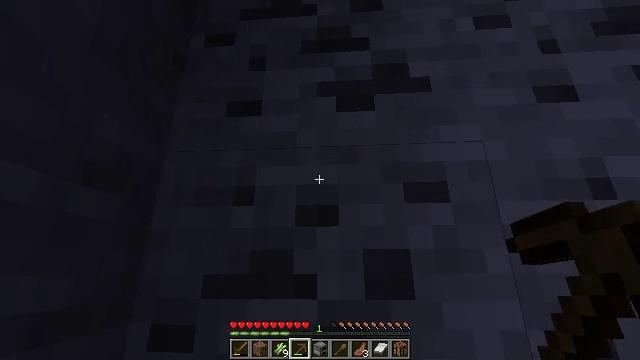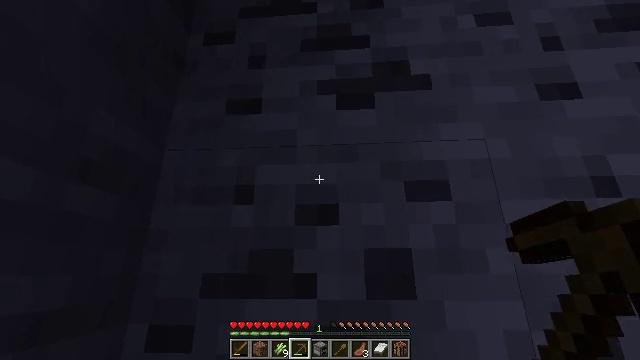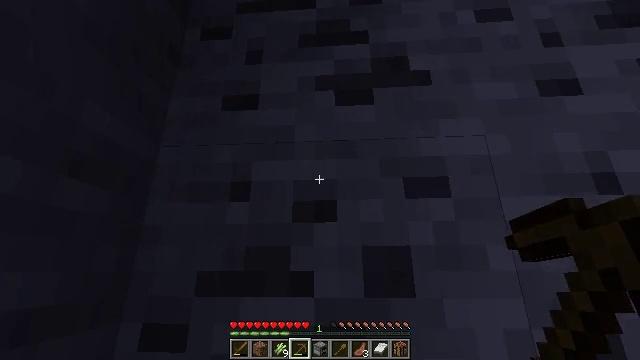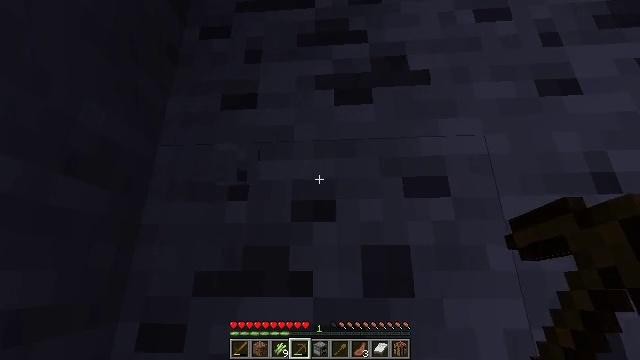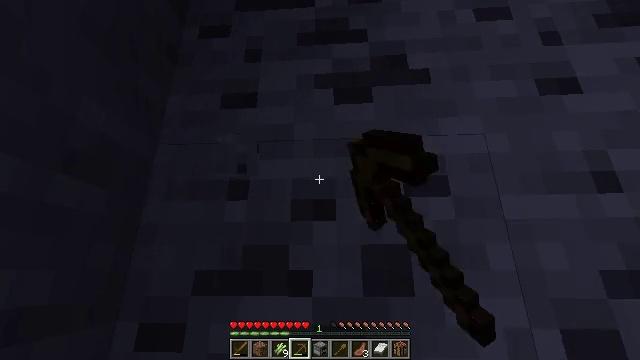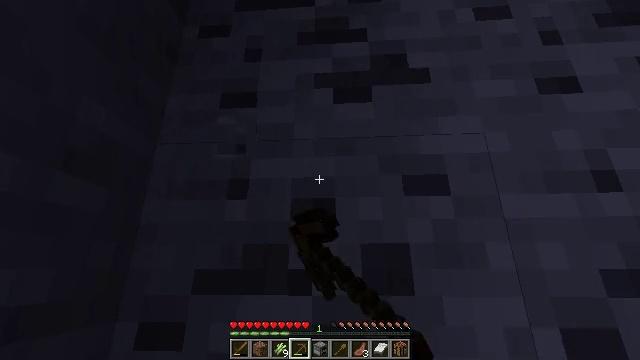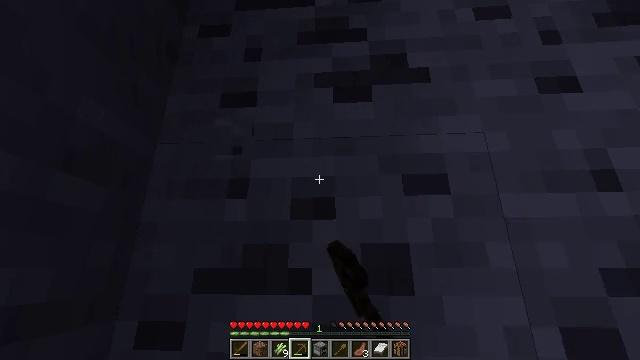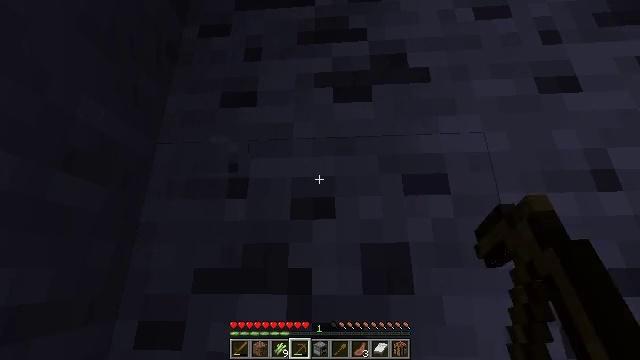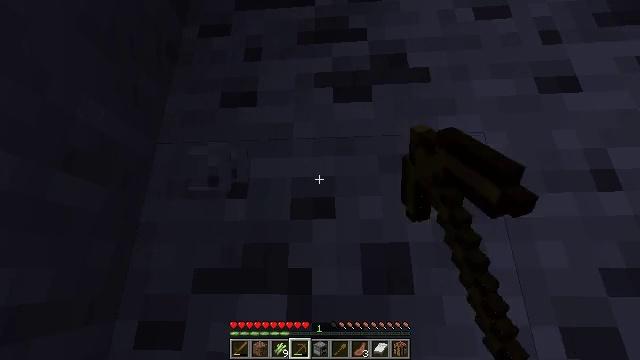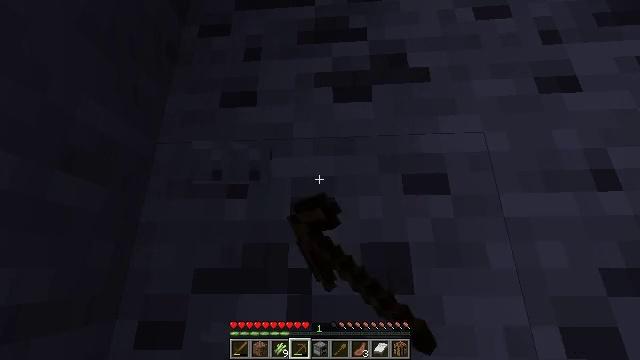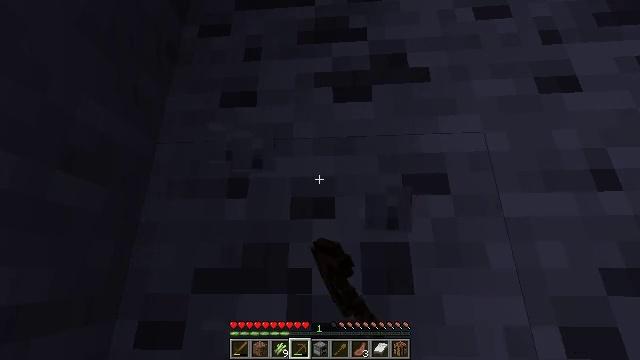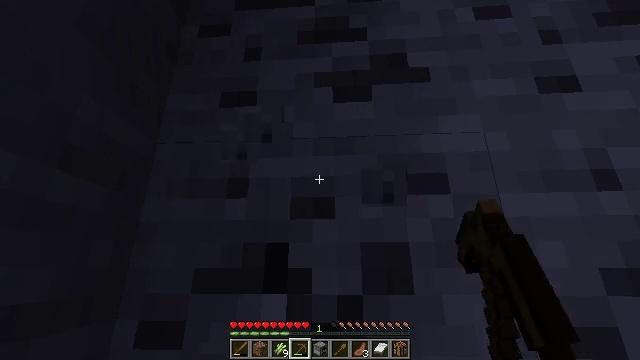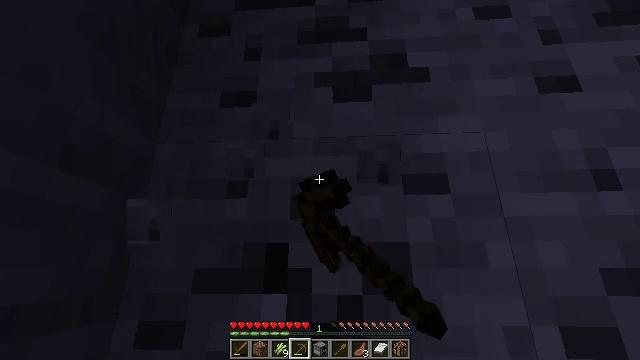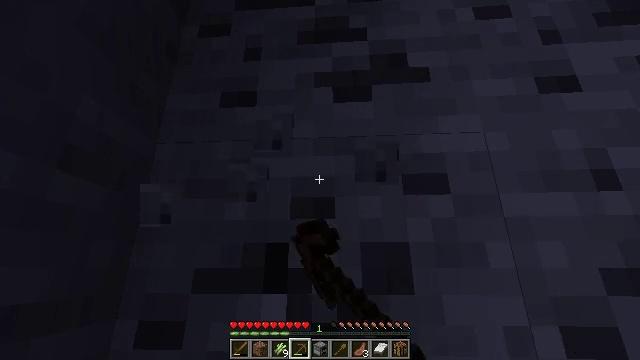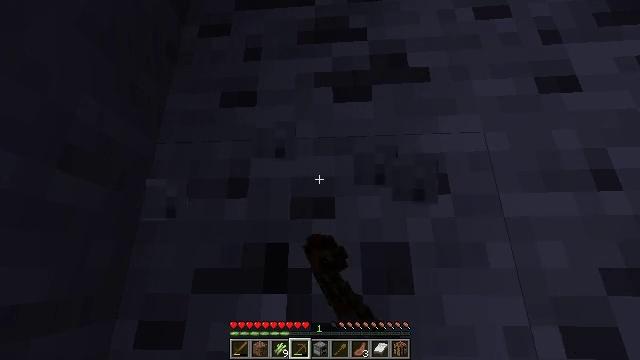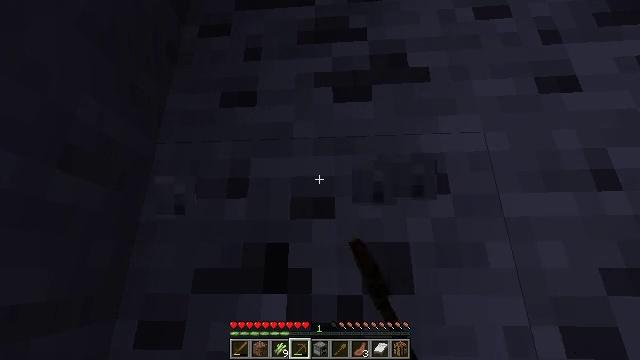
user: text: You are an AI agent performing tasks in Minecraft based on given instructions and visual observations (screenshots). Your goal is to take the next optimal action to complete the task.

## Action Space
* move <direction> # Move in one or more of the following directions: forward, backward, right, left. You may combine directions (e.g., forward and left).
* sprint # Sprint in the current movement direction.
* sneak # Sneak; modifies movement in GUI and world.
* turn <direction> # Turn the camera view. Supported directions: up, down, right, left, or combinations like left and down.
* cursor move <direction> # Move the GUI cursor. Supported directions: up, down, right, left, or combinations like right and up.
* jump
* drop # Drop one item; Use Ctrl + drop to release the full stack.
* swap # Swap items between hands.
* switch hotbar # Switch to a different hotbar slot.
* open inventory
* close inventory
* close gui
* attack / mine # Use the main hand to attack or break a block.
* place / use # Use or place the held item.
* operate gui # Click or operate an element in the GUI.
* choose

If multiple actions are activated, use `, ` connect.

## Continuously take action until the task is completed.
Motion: motion action
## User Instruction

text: Collect coal by mining the ore.
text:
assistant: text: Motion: no_op
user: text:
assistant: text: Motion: no_op
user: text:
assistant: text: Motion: attack / mine
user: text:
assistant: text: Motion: attack / mine
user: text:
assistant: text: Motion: attack / mine
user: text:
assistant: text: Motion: attack / mine
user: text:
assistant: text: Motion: attack / mine
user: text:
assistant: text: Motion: attack / mine
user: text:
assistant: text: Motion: attack / mine
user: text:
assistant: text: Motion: attack / mine
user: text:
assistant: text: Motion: attack / mine
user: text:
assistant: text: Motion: attack / mine
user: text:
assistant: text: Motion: attack / mine
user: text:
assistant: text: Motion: attack / mine
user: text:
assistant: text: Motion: attack / mine
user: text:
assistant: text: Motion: attack / mine
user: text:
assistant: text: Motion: attack / mine
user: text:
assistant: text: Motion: attack / mine
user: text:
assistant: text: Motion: attack / mine
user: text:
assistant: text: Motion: attack / mine
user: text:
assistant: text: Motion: attack / mine
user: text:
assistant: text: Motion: attack / mine
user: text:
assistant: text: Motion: attack / mine
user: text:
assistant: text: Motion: attack / mine
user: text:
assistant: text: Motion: attack / mine
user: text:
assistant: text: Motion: attack / mine
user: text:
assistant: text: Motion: attack / mine
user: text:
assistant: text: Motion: attack / mine
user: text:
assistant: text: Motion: attack / mine
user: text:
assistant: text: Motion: attack / mine